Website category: game
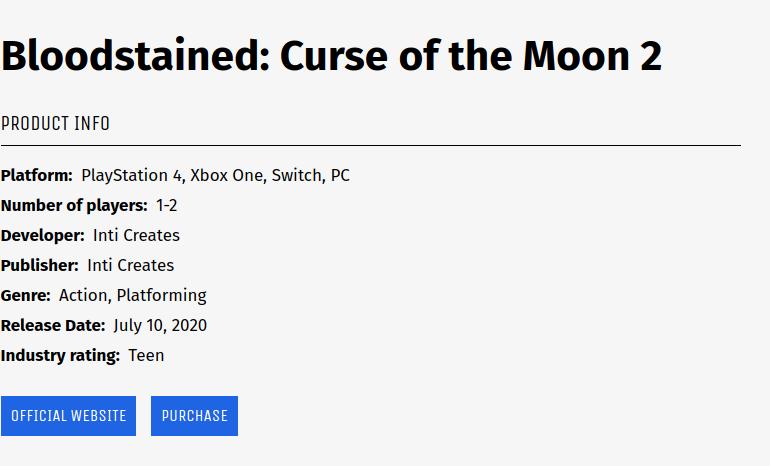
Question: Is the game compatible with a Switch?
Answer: yes

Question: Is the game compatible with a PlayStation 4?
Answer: yes

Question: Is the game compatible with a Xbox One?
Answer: yes

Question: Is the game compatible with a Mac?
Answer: no